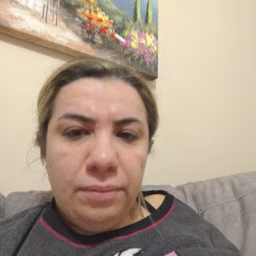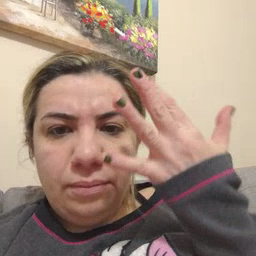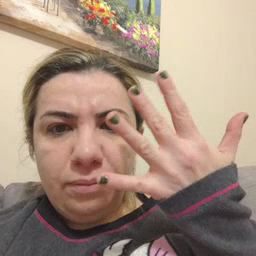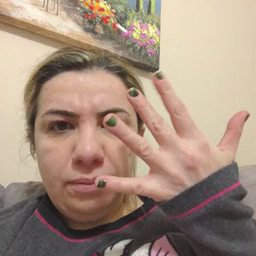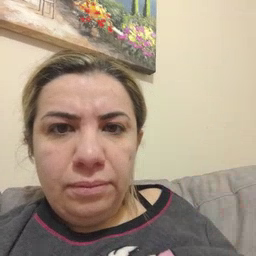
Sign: finger